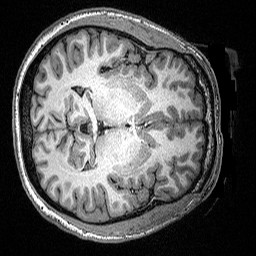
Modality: T1w
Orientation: axial
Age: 36
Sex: male
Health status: ill
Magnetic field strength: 3 T
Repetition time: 2.53 s
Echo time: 0.00331 s